Field crop: maize
Growth stage: 1
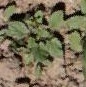
Species: convolvulus